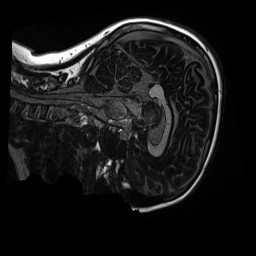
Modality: MP2RAGE
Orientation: sagittal
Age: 11
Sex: male
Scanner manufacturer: siemens
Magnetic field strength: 3 T
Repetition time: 4 s
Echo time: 0.00303 s